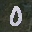
Label: 0